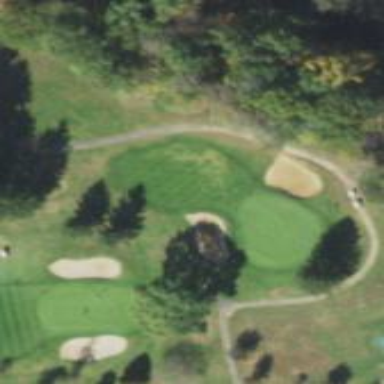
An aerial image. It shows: Scenic golf fairway.